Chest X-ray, PA view. Patient: 41 years old, sex M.
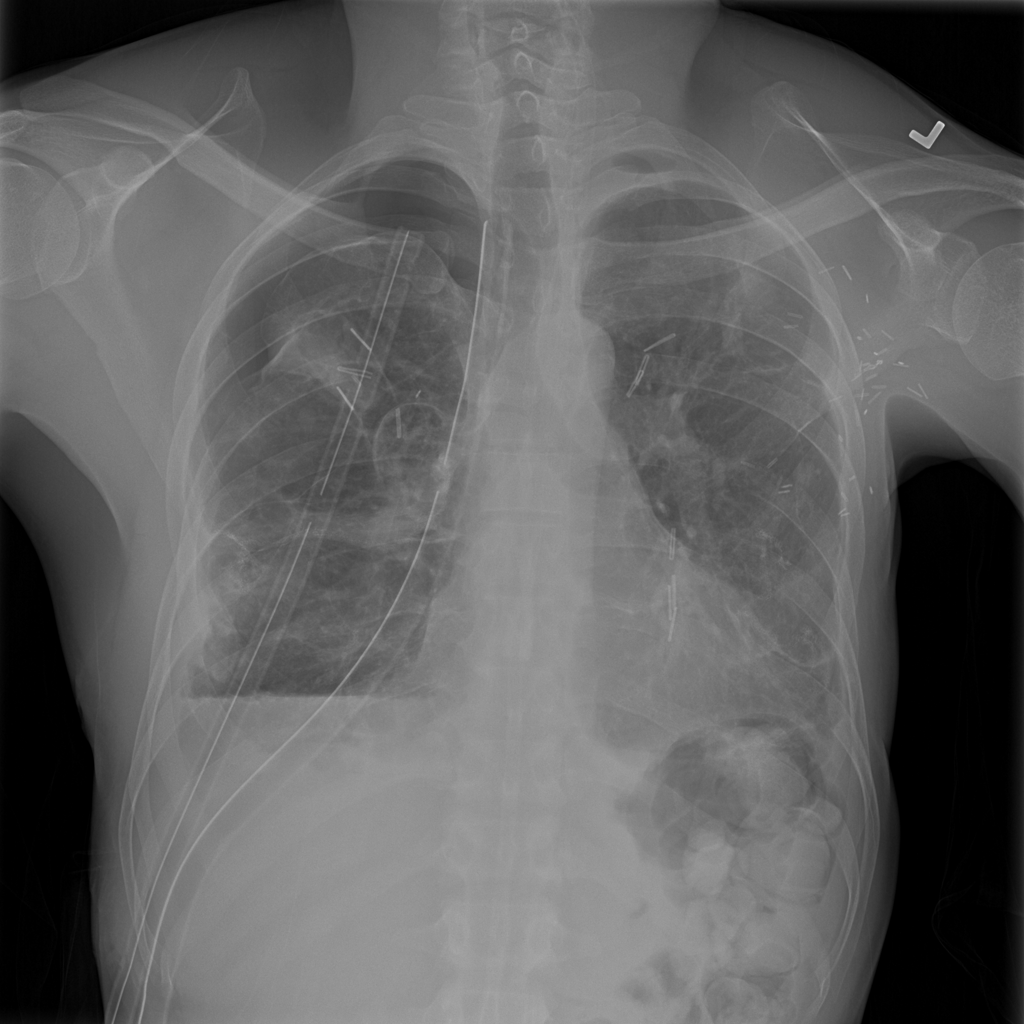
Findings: Infiltration